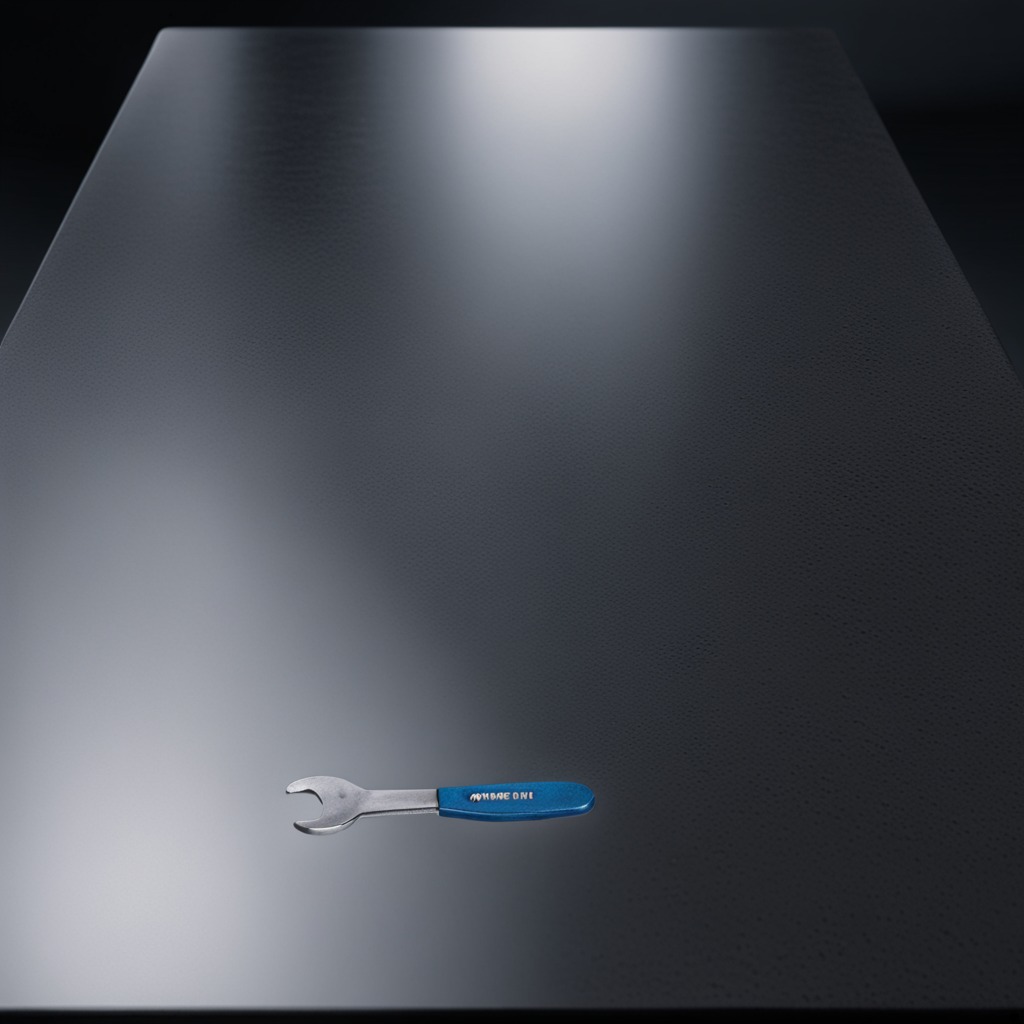
An wrench is lying on a clean granite table inside a workshop at night dim ambient light soft shadows worn but